Question: I have a relative layout in which there is a textView and a WebView, I'd like to place both object in the middle of the screen (the WebView under the textView), here's my code:
'''
<?xml version="1.0" encoding="utf-8"?>
<FrameLayout
android:layout_height="match_parent"
android:layout_width="match_parent"
android:background="#FFFFFF"
xmlns:android="http://schemas.android.com/apk/res/android"
android:paddingTop="50dp">
<android.support.constraint.ConstraintLayout xmlns:android="http://schemas.android.com/apk/res/android"
xmlns:tools="http://schemas.android.com/tools"
android:layout_width="match_parent"
android:layout_height="wrap_content"
android:background="#FFFFFF"
xmlns:app="http://schemas.android.com/apk/res-auto">
<LinearLayout
android:layout_width="match_parent"
android:layout_height="wrap_content"
android:paddingTop="50dp"
android:id="@+id/linear"
android:orientation="vertical">
<Button
android:layout_width="match_parent"
android:layout_height="wrap_content"
android:layout_gravity="center"
android:background="@null"
android:gravity="left"
android:paddingLeft="30dp"
android:paddingTop="30dp"
android:id="@+id/text1" />
<Button
android:layout_width="match_parent"
android:layout_height="wrap_content"
android:background="@null"
android:gravity="left"
android:layout_gravity="center"
android:paddingLeft="30dp"
android:id="@+id/text2" />
<WebView
android:layout_width="wrap_content"
android:layout_height="wrap_content"
android:background="@null"
android:gravity="center"
android:layout_gravity="center"
android:layout_marginLeft="17dp"
android:id="@+id/text3"/>
</LinearLayout>
<LinearLayout
android:layout_width="match_parent"
android:layout_height="match_parent"
android:orientation="vertical"
app:layout_constraintTop_toTopOf="@id/square2">
<TextView
android:id="@+id/text4"
android:layout_width="wrap_content"
android:layout_height="wrap_content"
android:background="@null"
android:textAlignment="center"
android:gravity="center"
android:layout_gravity="center"
android:layout_marginTop="10dp" />
<WebView
android:id="@+id/text6"
android:layout_width="wrap_content"
android:layout_height="wrap_content"
android:layout_marginTop="25dp"
android:background="@null"
android:gravity="center"
android:layout_gravity="center"
android:textAlignment="center"/>
</LinearLayout>
<ImageView
android:layout_width="match_parent"
android:paddingLeft="20dp"
android:paddingRight="20dp"
android:layout_height="200dp"
app:layout_constraintTop_toBottomOf="@+id/linear"
android:id="@+id/square2"
android:src="@drawable/square"/>
<Button
android:id="@+id/text5"
android:layout_width="match_parent"
android:layout_height="wrap_content"
android:layout_marginLeft="11dp"
android:layout_marginRight="11dp"
android:layout_marginTop="10dp"
app:layout_constraintTop_toBottomOf="@id/square2"
android:text="Button" />
</android.support.constraint.ConstraintLayout>
</FrameLayout>
'''
but it does not work because the webView is placed left while the textView is centered as it should (please see the image).
How can I fix it? Thanks in advance!

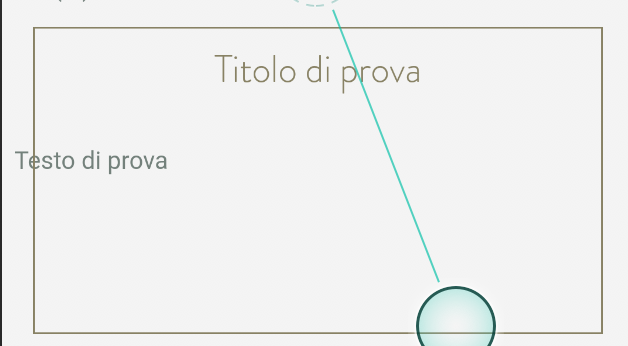
Answer: If the html you are planning to render isn't centred it wont matter how you position your WebView, also don't use wrap_content on the WebView use match_parent else you are compounding the problem.
The only way to centre html in your WebView would be
'''
((WebView) findViewById(R.id.text6)).loadData("<body> <center> Hi </center> </body>", "text/html", "UTF-8");
'''